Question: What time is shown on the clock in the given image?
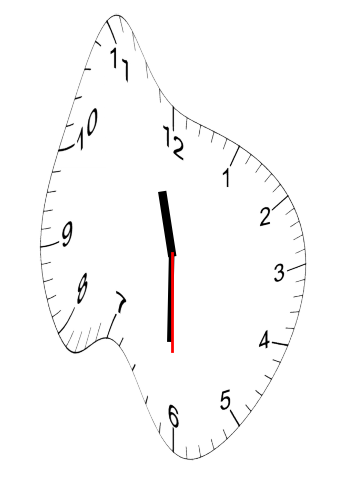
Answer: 11:30:30